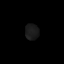
Tissue: lung
Cell type: Others
Senescence score: 0.233
Nuclear area (px): 218
Mean DAPI intensity: 26.087